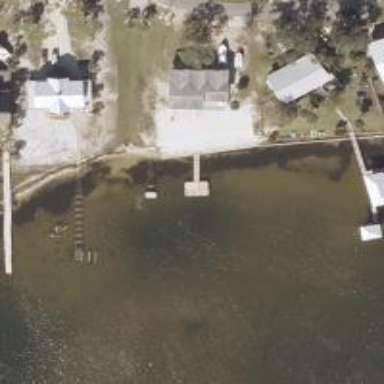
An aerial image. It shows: Man-made pier.